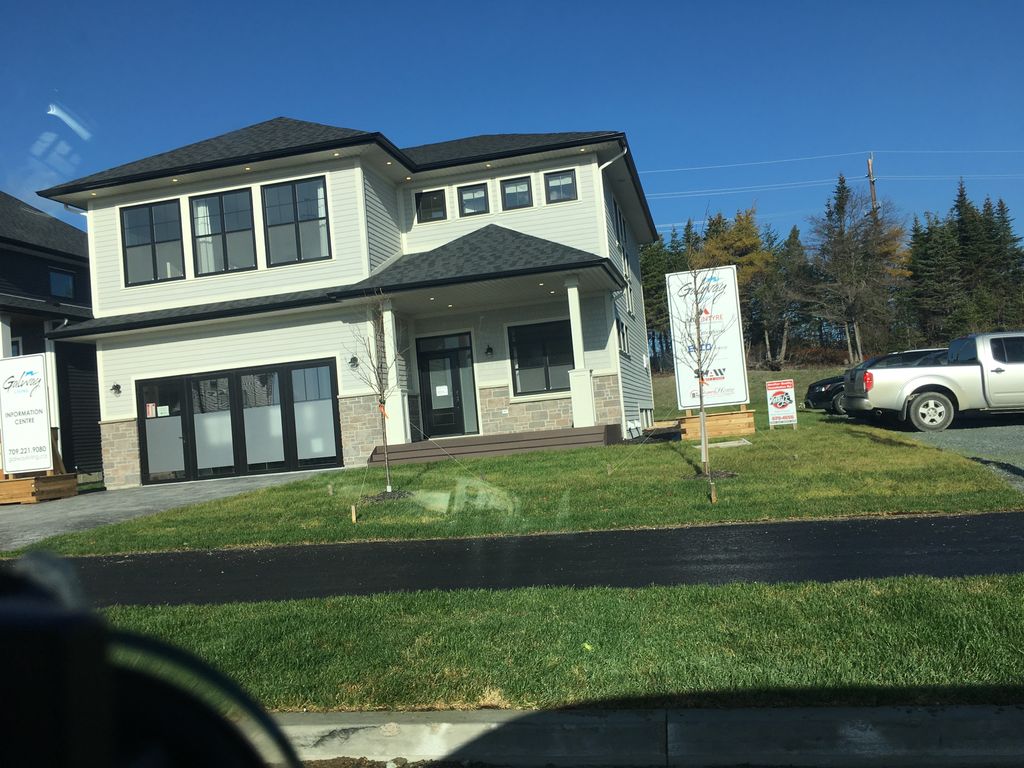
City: st_johns